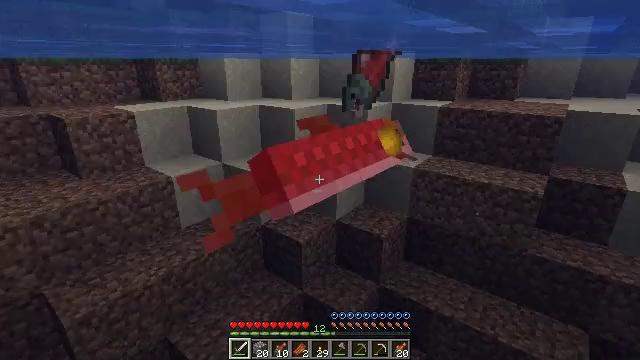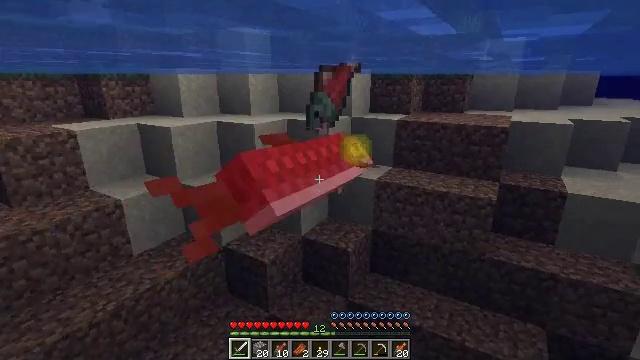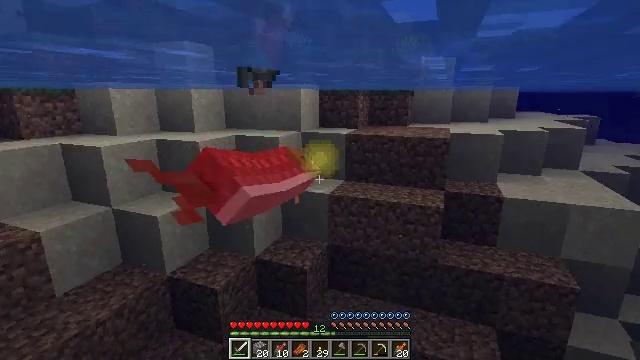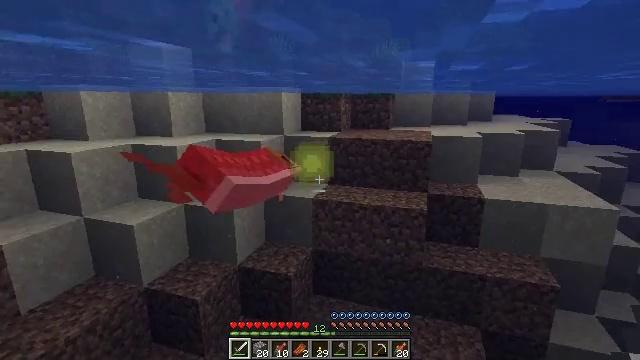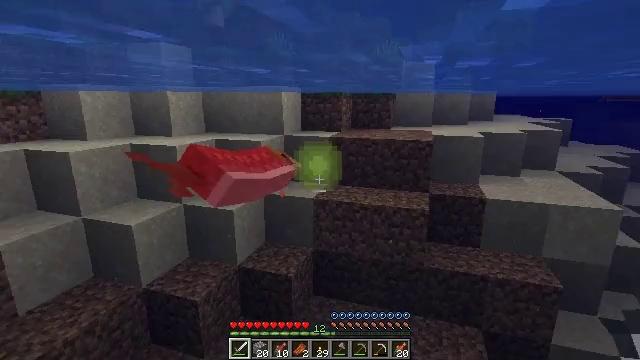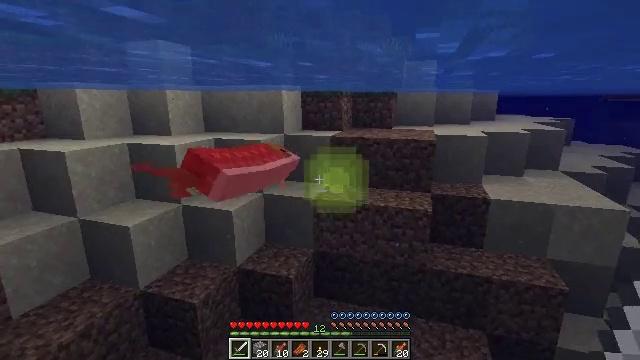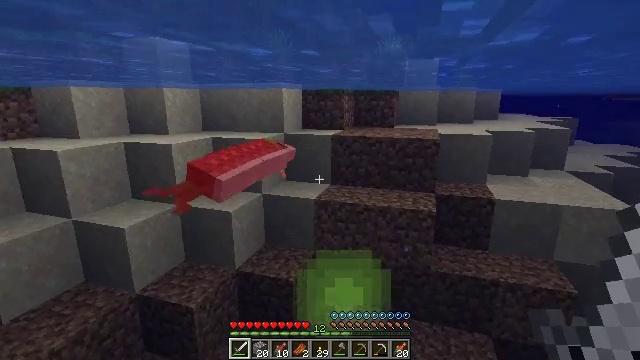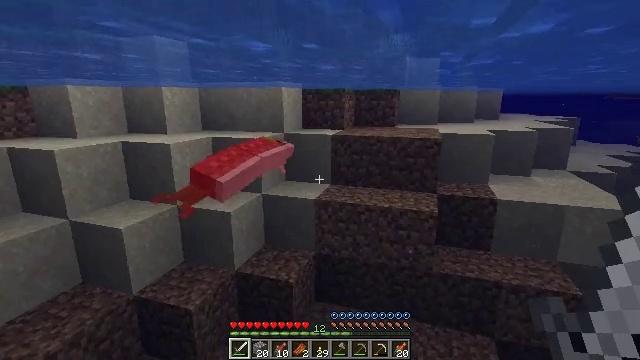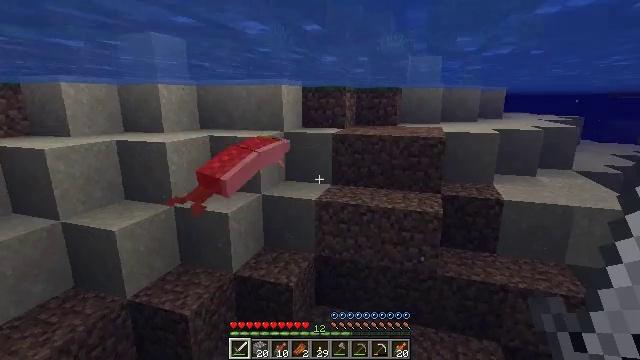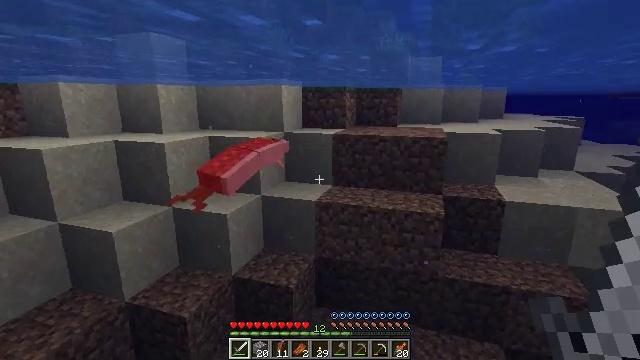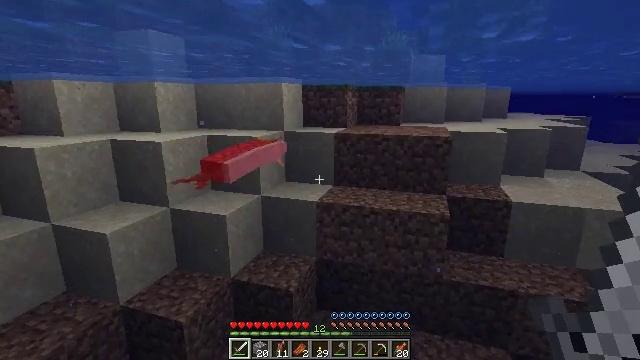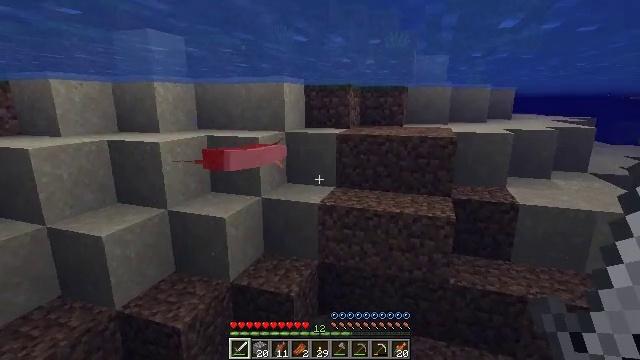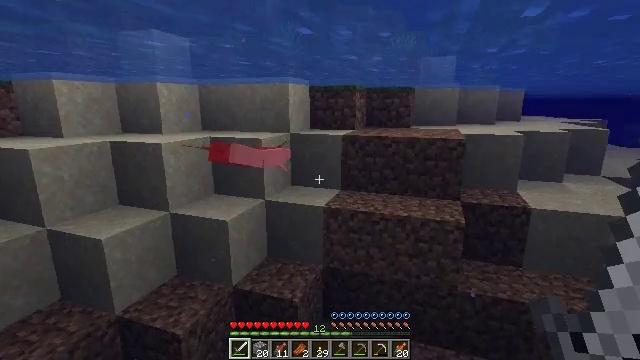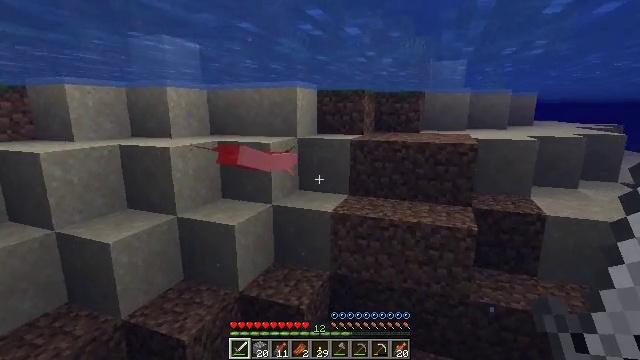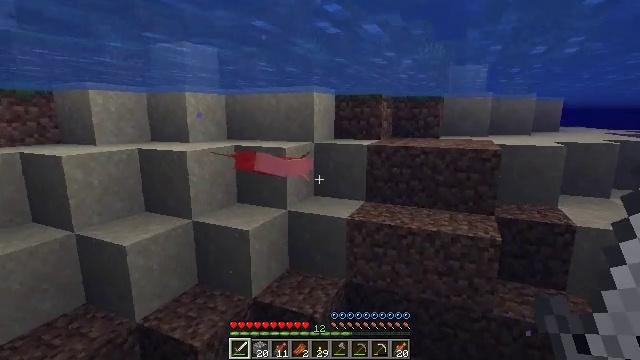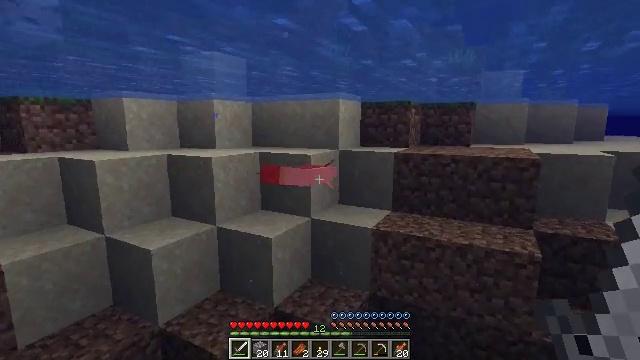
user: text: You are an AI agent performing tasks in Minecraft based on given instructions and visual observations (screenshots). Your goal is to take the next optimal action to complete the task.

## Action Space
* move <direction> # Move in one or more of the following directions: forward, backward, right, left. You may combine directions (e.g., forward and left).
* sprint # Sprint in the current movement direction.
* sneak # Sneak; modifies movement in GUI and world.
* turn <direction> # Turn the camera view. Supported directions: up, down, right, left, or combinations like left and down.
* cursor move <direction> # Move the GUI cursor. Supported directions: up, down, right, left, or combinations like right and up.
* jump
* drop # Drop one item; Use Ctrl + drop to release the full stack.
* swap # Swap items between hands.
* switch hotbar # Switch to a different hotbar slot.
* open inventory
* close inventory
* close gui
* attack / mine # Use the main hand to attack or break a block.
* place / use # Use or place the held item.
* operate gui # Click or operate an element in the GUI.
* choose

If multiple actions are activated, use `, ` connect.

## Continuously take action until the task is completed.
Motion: motion action
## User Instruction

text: Hunt fish.
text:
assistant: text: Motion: move forward, turn right and up
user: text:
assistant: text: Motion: move forward, turn right and up
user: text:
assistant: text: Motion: move forward, turn right
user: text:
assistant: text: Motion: move forward
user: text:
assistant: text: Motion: move forward
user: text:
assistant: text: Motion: move forward
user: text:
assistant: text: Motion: move forward
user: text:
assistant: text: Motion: move forward
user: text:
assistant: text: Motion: move forward
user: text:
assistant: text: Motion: move forward
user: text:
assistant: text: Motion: move forward
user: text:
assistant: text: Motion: move forward
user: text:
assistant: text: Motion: move forward, turn left
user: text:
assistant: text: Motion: move forward, turn left and up
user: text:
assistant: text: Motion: move forward, turn left and up
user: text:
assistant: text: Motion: move forward, turn left and up
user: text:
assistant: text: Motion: move forward, turn left and up
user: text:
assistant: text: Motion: move forward, turn left and up
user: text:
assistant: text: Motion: move forward, turn left and up
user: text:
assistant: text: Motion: move forward, turn left and up
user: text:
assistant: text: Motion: move forward, turn left and up
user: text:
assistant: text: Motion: move forward, turn left and up
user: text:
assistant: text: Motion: move forward, turn left
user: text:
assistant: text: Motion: move forward, turn left
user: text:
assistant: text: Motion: move forward, turn left
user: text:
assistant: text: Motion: move forward, sprint, turn left
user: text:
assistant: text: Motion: move forward, sprint, turn left
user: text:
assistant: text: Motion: move forward, sprint
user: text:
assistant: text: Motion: move forward, sprint
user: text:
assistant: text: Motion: move forward, sprint